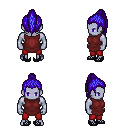
a pixel art fantasy rpg character, male body template, dark elf, purple skin, maroon tunic, red pants, blue long topknot hairstyle, ghillies, four views (front, back, left, right), 2x2 character sprite sheet, small pixel art, hard edges, no anti-aliasing